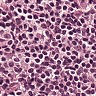
Metastatic tissue present: no